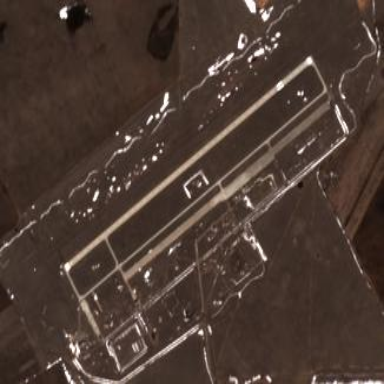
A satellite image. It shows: Military airfield located within larger aerodrome area.